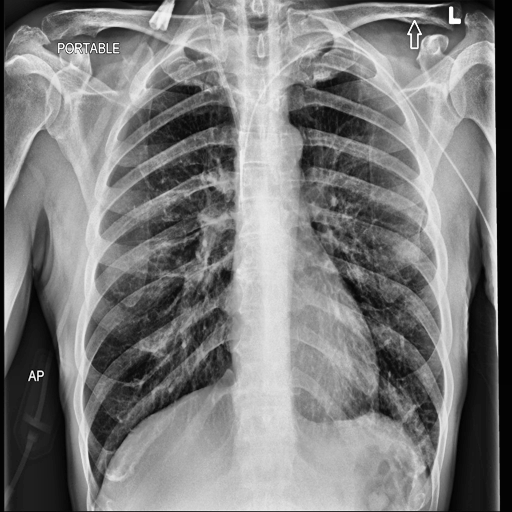
Finding: NORMAL